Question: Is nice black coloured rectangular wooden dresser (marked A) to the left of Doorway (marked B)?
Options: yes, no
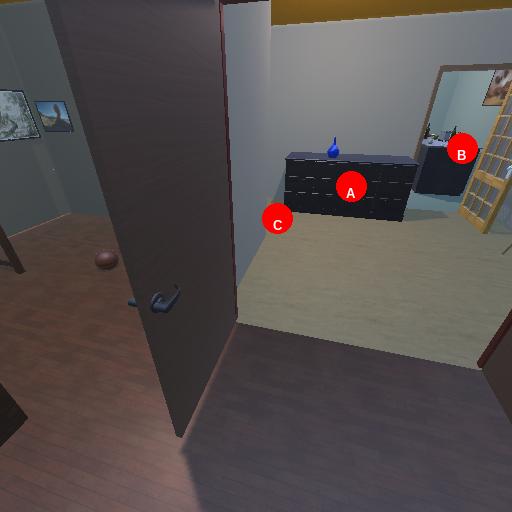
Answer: yes